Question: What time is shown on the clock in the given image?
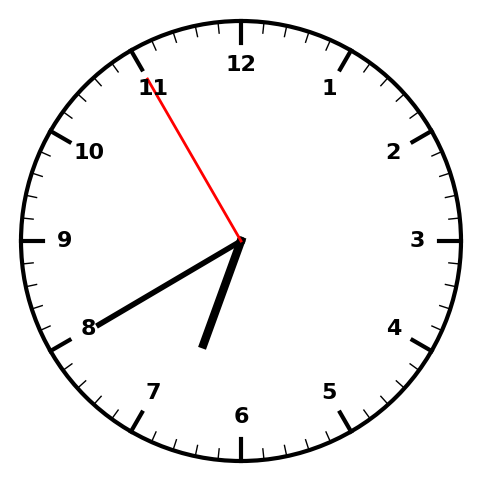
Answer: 06:39:55